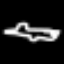
Label: airplane